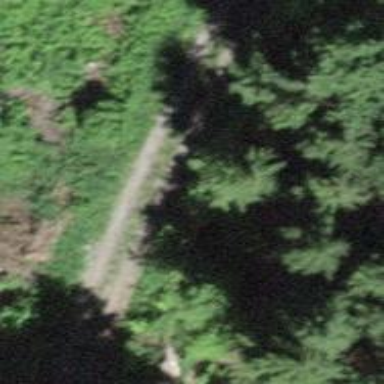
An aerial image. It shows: Track road with grade3 tracktype.